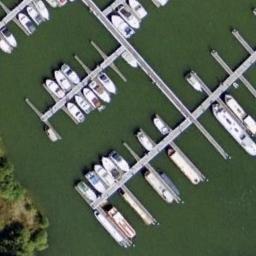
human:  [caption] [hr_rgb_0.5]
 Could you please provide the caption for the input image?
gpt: There is a white building beside the harbor .

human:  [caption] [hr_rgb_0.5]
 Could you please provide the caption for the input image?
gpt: There are a few yachts lined up on the sea by the harbor, And there are many empty seats .

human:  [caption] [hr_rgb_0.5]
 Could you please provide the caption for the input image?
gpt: There are many ships in the harbor .

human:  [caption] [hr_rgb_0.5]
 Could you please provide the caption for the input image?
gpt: The harbor has lots of neatly docked boats and the color of the waters is green .

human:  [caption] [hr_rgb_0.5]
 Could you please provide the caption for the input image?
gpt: There are some ships at the harbor .